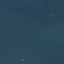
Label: SeaLake